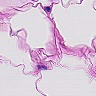
Metastatic tissue present: no